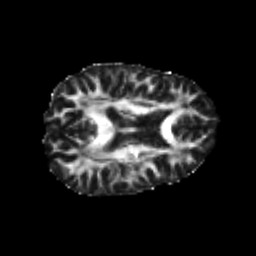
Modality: FA
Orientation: axial
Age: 20
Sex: female
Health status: healthy
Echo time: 0.074 s